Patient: sex M, age 30
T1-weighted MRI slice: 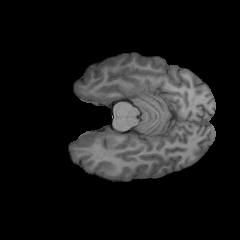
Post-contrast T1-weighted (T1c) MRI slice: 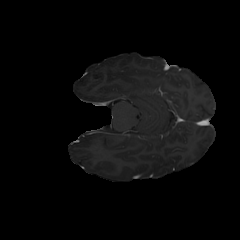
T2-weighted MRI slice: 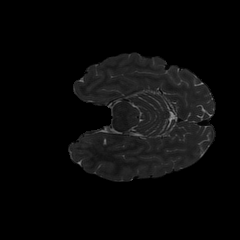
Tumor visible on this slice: no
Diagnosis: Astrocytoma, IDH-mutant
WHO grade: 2